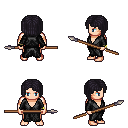
a pixel art fantasy rpg character, male body template, human, light skin, gray robe, teal pants, raven pageboy hairstyle, bracelets, spear, four views (front, back, left, right), 2x2 character sprite sheet, small pixel art, hard edges, no anti-aliasing